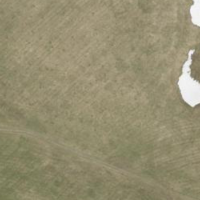
EUNIS habitat code: 24
Species observed at this site:
Corvus corone
Motacilla cinerea
Cyanistes caeruleus
Sturnus vulgaris
Linaria cannabina
Fringilla coelebs
Turdus viscivorus
Buteo buteo
Spinus spinus
Columba palumbus
Fringilla montifringilla
Lullula arborea
Hirundo rustica
Coccothraustes coccothraustes
Motacilla alba